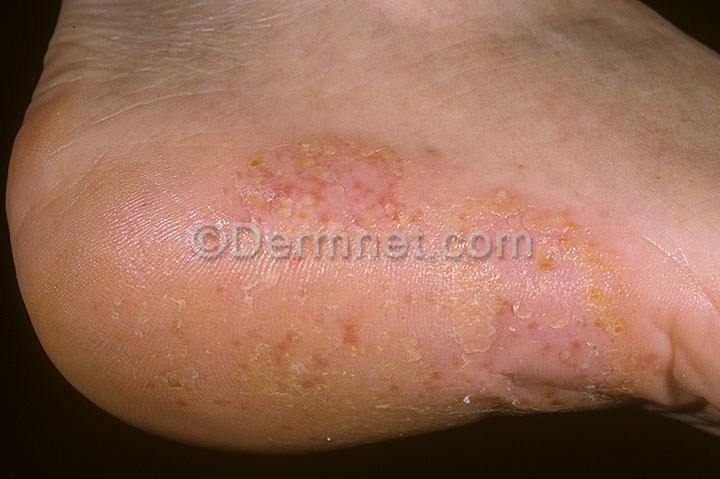
Disease: Psoriasis pictures Lichen Planus and related diseases